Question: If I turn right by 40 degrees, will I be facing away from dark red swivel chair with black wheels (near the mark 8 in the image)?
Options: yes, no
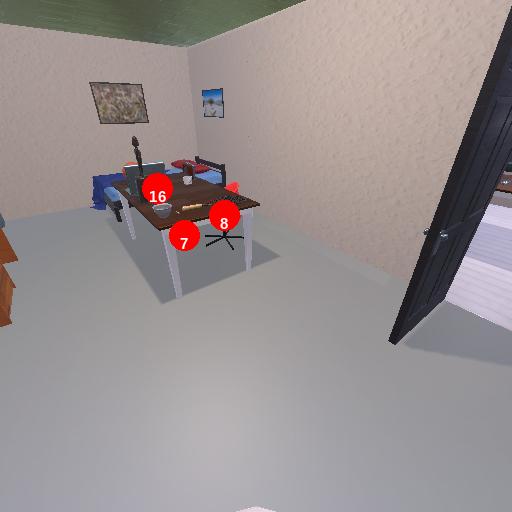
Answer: yes